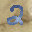
Label: 2